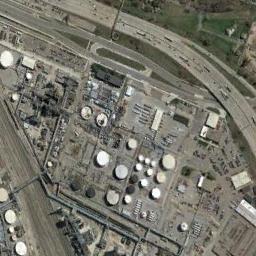
Label: storage tanks